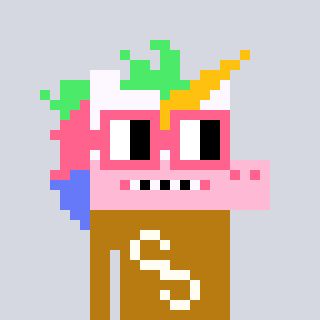
a pixel art character with square pink glasses, a unicorn-shaped head and a gold-colored body on a cool background